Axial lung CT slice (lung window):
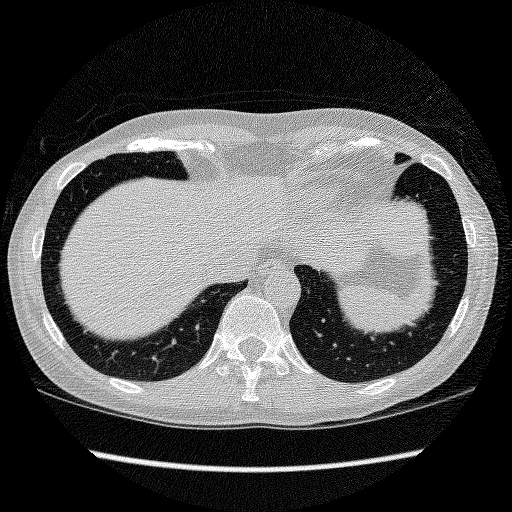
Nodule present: no